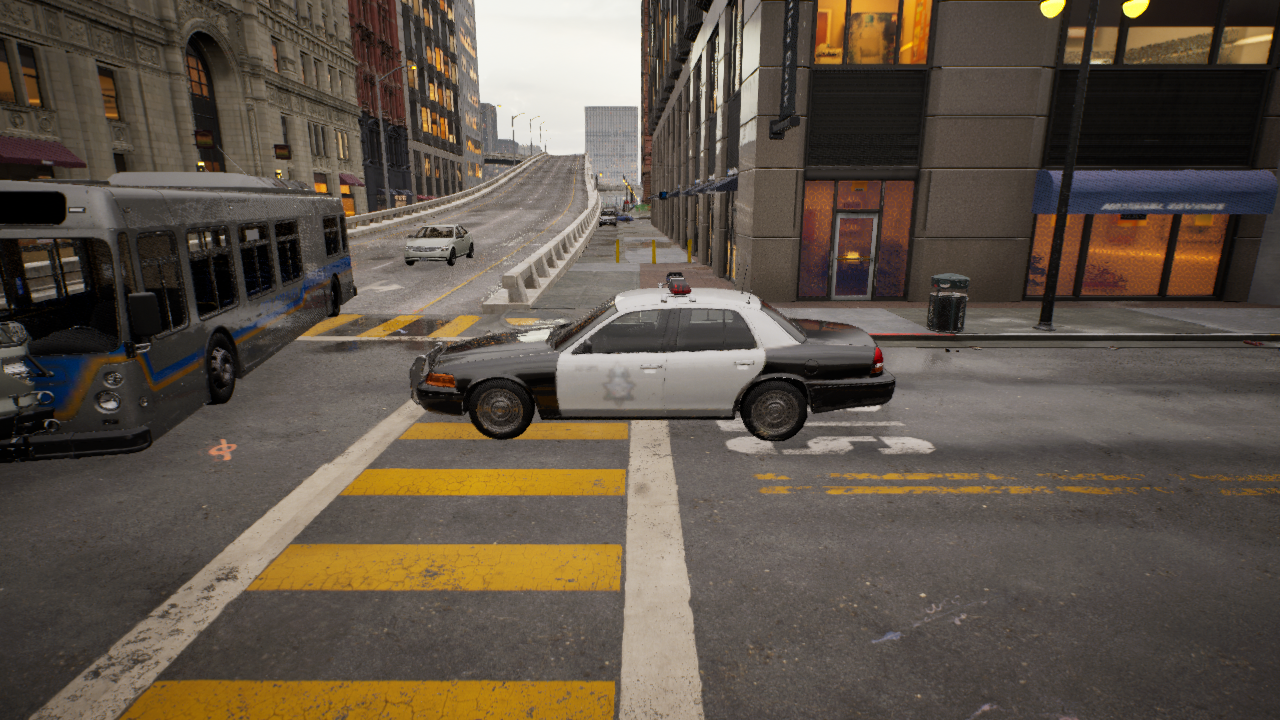
Venue: residential
Lighting: golden hour
Vehicle rig: sedan